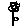
Label: flower